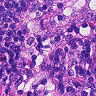
Metastatic tissue present: no